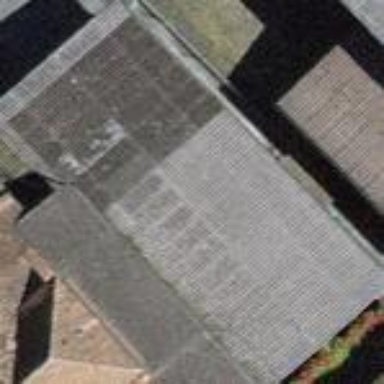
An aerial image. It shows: Garage building.